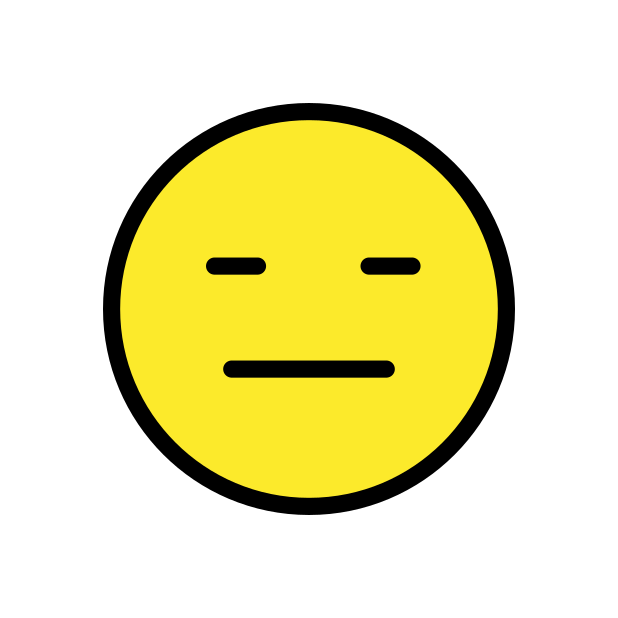
expressionless face